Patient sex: M
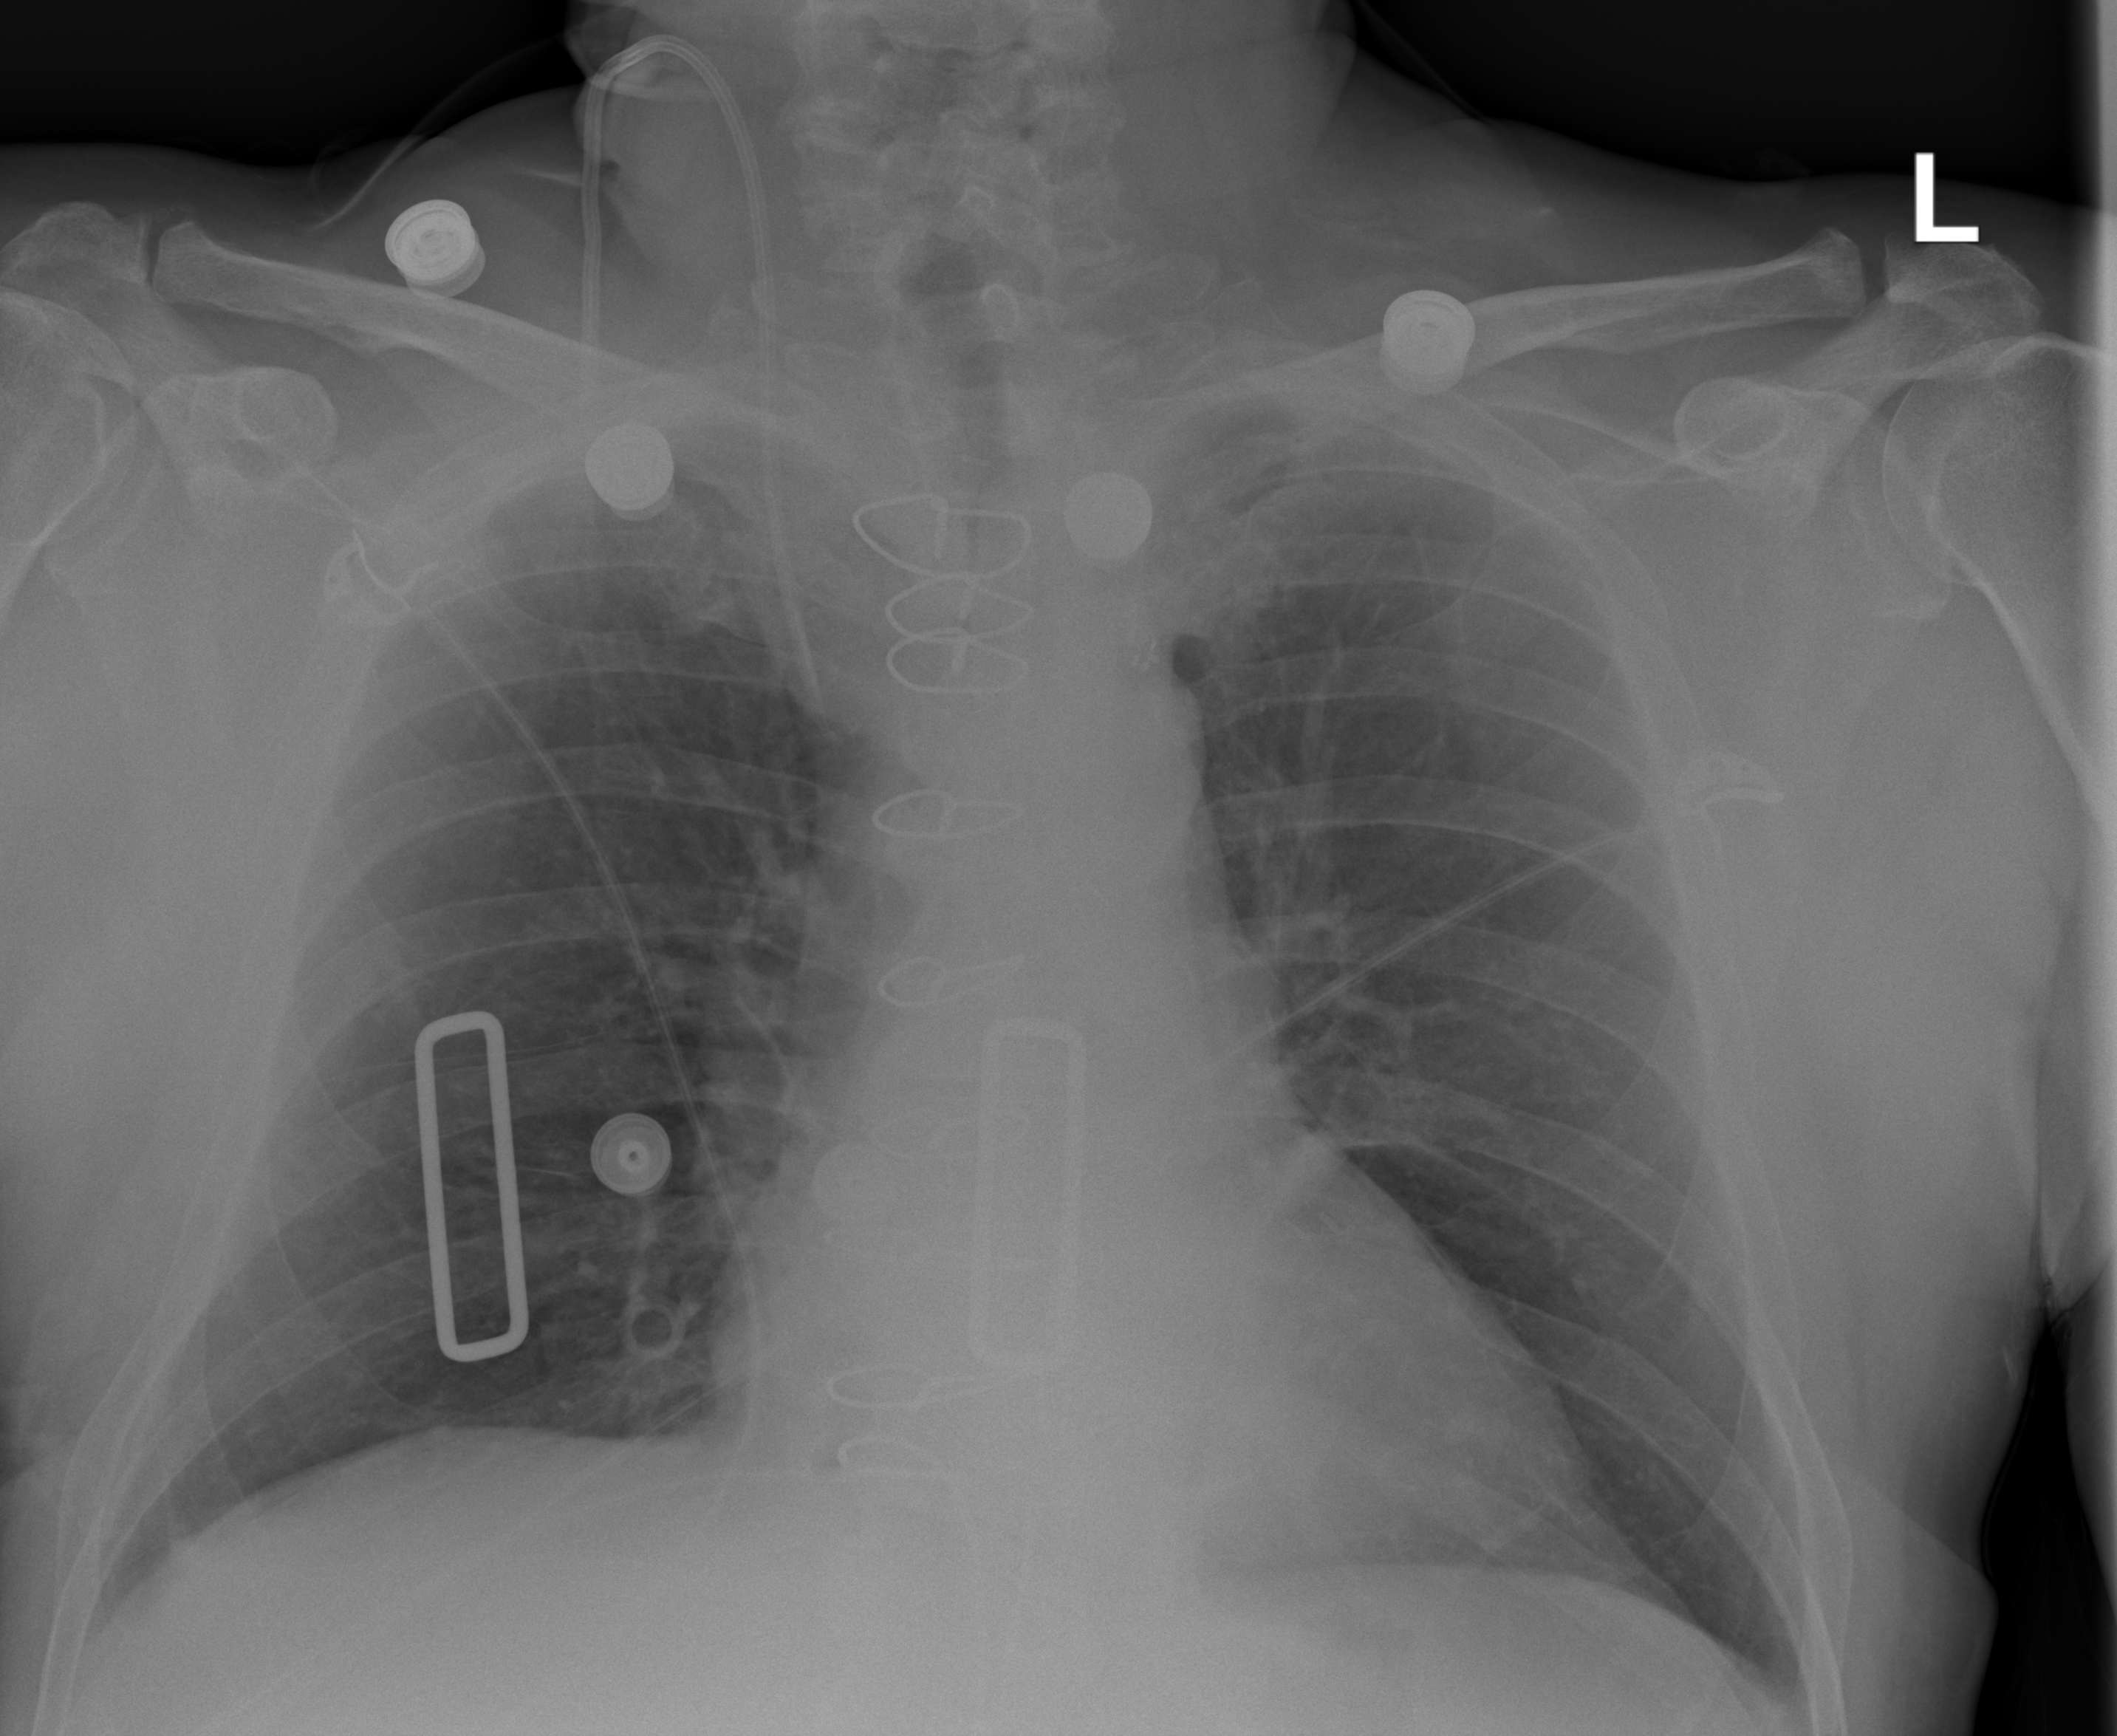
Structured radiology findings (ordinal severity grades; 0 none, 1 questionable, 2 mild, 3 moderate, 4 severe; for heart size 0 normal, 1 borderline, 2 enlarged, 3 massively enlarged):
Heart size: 1
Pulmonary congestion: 1
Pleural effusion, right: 0
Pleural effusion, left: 1
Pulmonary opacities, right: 0
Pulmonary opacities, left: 0
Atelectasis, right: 2
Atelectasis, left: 0